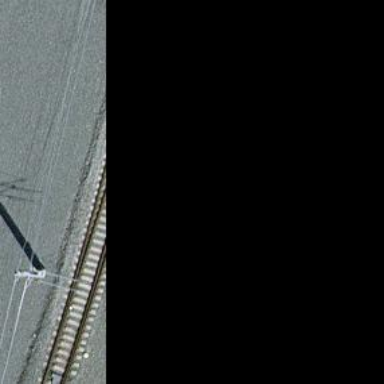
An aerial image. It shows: Railway switch with the turnout side on the left.